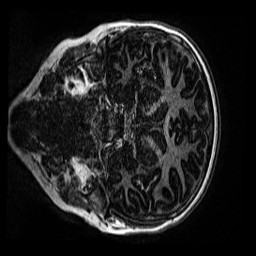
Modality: MP2RAGE
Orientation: coronal
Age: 9
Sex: female
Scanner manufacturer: siemens
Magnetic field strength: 3 T
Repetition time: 4 s
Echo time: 0.00299 s